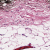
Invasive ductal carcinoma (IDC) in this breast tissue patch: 0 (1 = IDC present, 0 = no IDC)